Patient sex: M
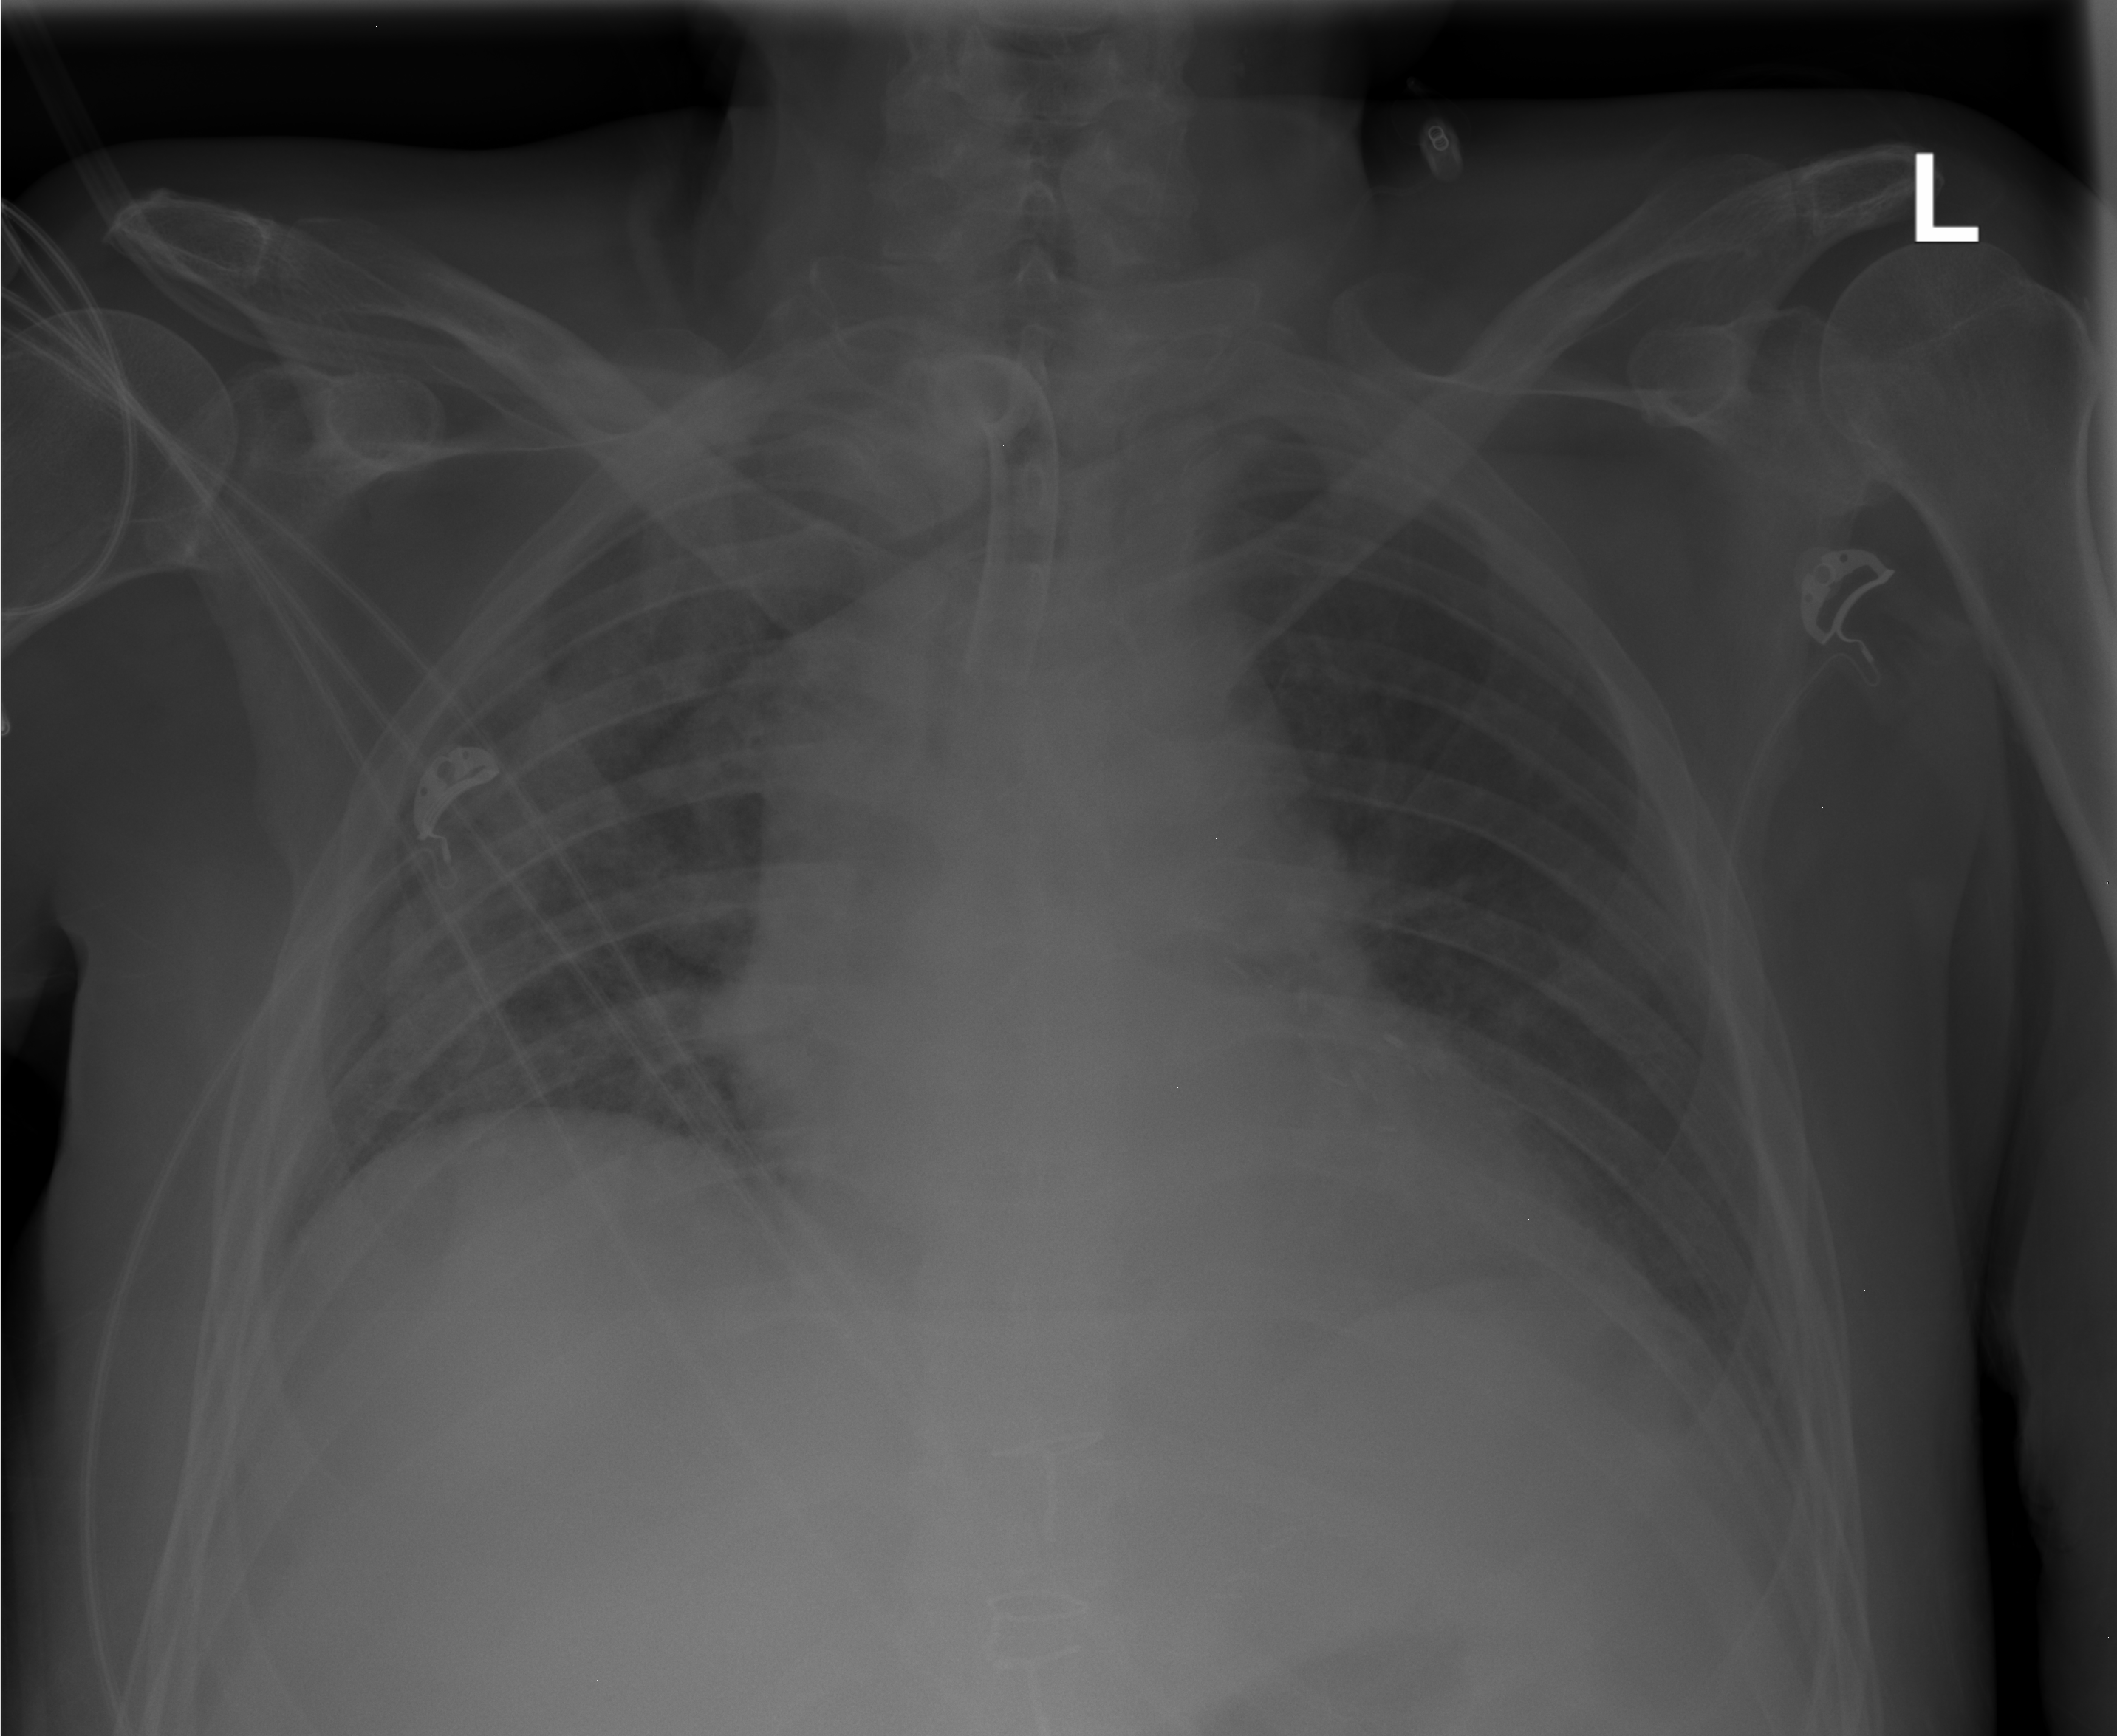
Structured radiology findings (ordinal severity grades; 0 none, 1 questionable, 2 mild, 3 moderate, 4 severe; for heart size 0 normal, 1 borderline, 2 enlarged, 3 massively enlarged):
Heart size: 1
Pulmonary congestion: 0
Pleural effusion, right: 0
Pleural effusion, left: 0
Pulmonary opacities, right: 1
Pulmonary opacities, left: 0
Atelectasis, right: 0
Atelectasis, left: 0